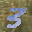
Label: 3